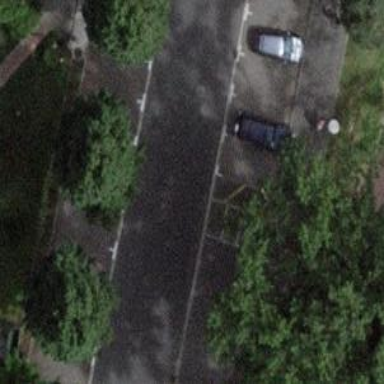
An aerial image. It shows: Motorcycle parking area with surface designated for parking.